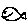
Label: fish